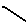
Label: line